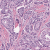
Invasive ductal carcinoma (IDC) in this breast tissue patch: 1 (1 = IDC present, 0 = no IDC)